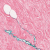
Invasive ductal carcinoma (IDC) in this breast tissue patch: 0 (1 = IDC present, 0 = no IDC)